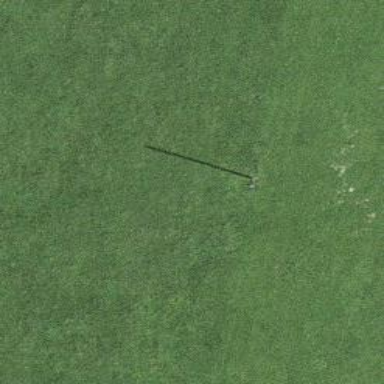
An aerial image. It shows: Utility pole in the area.